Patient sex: M
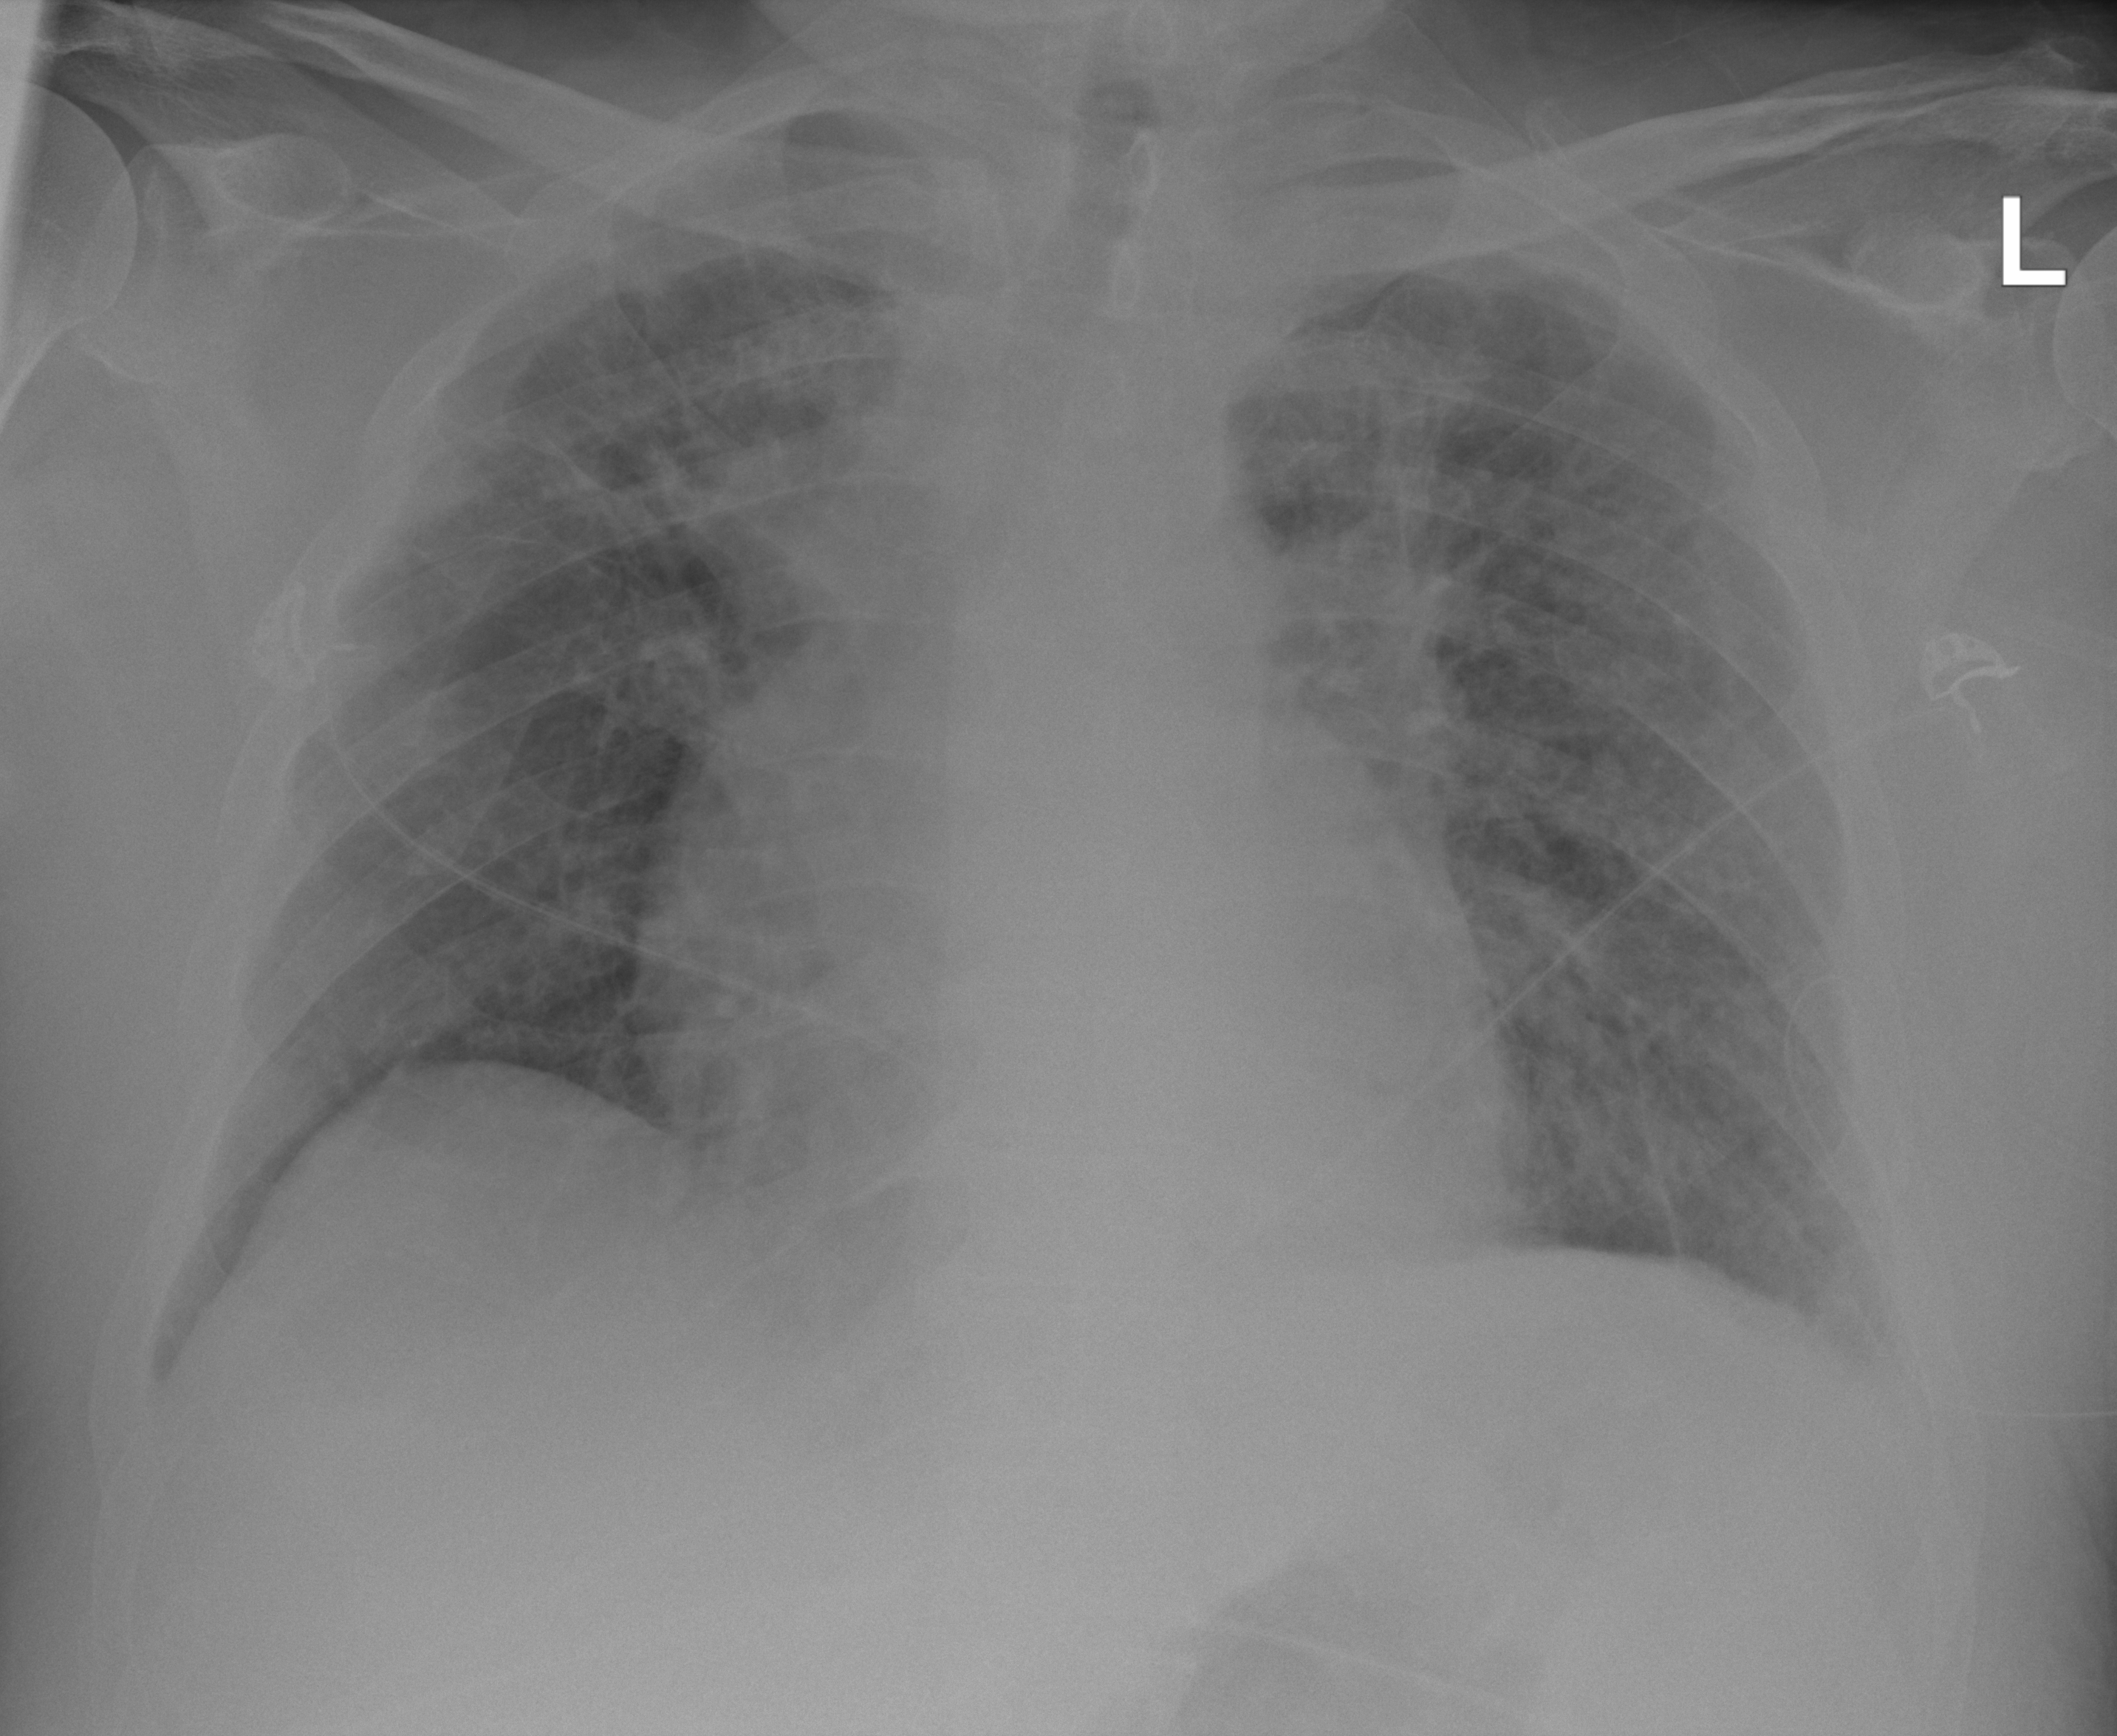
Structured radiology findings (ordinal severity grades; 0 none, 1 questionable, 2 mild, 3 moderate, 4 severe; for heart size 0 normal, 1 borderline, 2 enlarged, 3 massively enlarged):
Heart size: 2
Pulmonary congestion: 2
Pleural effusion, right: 0
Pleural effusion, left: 2
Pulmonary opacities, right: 2
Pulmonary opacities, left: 2
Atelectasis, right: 0
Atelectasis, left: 0